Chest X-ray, AP view. Patient: 56 years old, sex F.
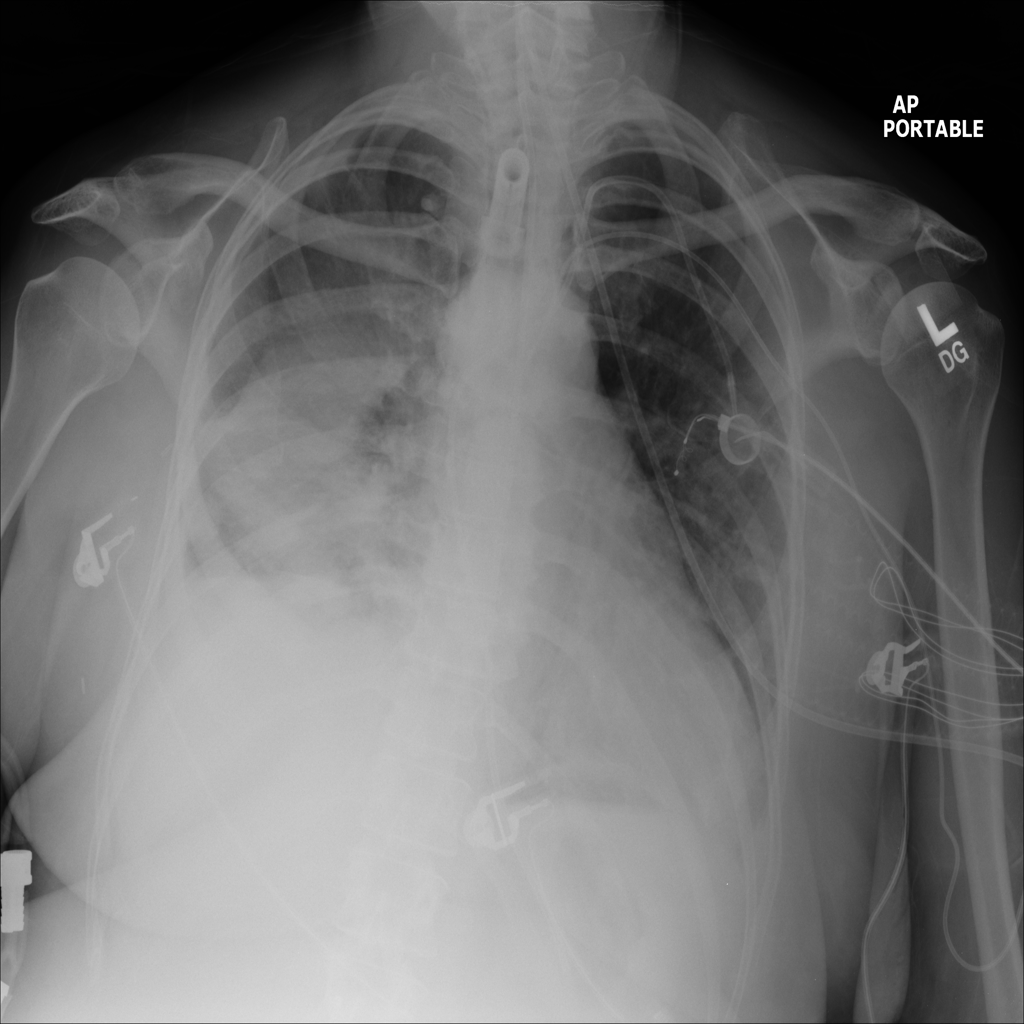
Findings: Consolidation, Infiltration